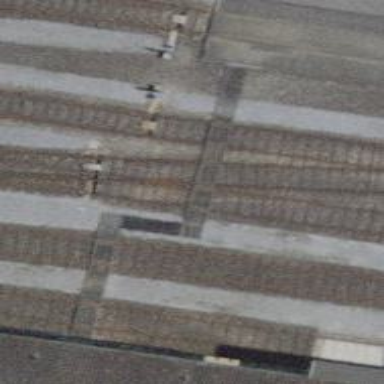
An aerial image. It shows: Single-track spur railway line.